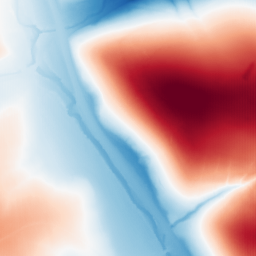
Category: trend_removal
Decomposition family: polynomial_high
Decomposition parameters: degree: 5
Upsampling method: fft_zeropad
Upsampling parameters: scale: 4
Upsampling scale: 4